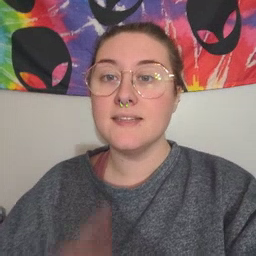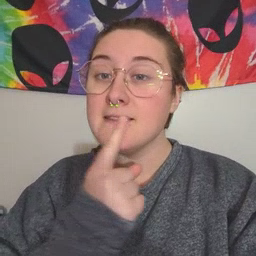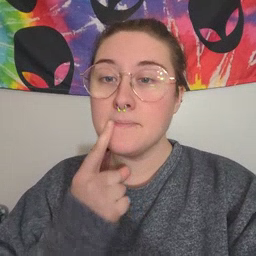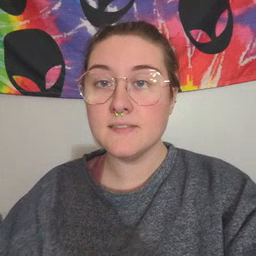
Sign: lips